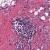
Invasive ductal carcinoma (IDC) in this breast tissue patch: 1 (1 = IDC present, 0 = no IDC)